Field crop: maize
Growth stage: 2
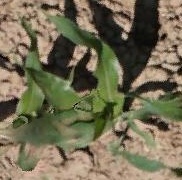
Species: maize